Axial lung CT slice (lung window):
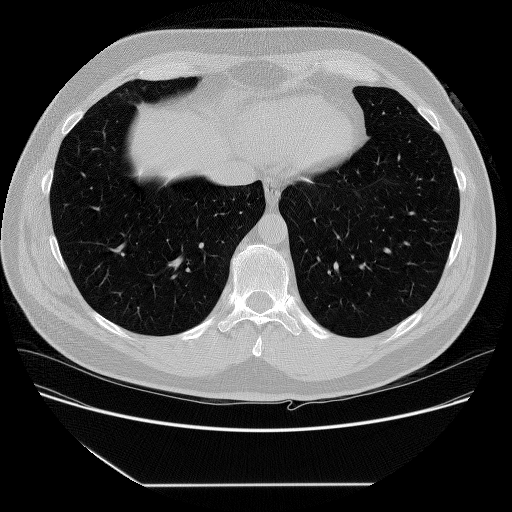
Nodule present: no